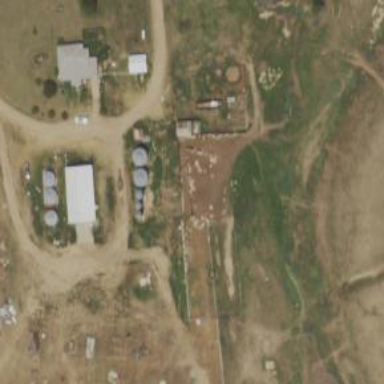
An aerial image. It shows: Silo.